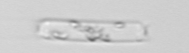
Label: Cerataulina_pelagica